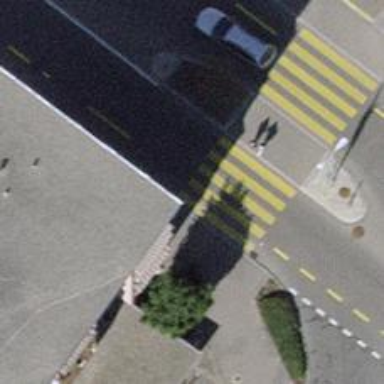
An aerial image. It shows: Road with traffic signals.